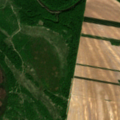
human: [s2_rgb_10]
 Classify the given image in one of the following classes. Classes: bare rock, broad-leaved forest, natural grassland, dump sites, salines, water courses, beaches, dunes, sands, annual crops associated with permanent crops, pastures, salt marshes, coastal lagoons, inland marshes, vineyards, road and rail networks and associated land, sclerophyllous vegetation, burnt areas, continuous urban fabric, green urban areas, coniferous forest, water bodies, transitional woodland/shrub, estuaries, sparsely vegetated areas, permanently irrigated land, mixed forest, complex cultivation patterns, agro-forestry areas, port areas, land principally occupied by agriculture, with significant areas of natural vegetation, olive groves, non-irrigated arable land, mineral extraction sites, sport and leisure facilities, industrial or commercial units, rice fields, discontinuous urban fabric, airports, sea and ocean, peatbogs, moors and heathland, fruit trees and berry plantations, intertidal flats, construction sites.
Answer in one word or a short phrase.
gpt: non-irrigated arable land, broad-leaved forest, inland marshes